Question: Up until now I had a well functioning interactive graph on a page rendered using <URL> would render on IE7 or IE8 on Windows XP with KB2482017. Windows 7, IE8 with the patch is not affected. I have not tested Vista.
After some digging it seems even basic VML is broken on XP with the patch. <URL> fails to render.
Has anyone else seen this behavior, and if so, know a workaround?
Here is a screenshot of my reputation graph from a machine with XP, IE7, and the patch applied.

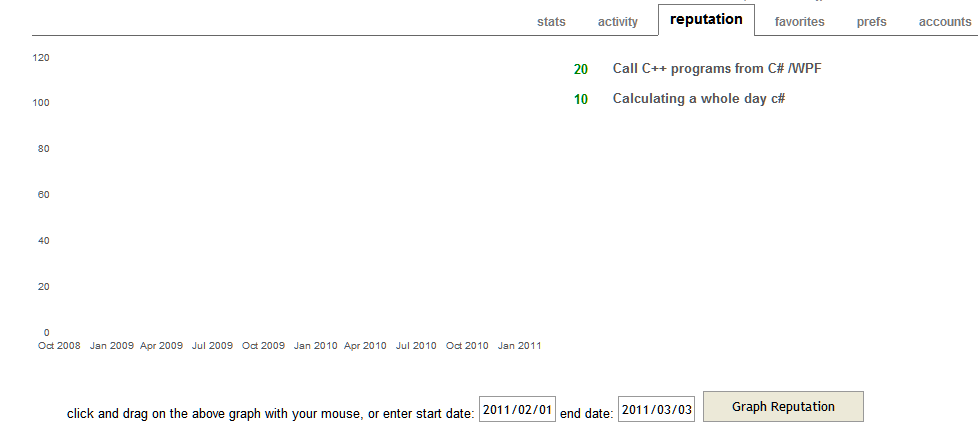
Answer: Do you have McAfee antivirus, with HIPS 7.0 ? If so that could be the cause.
Check <URL> for a similar issue.